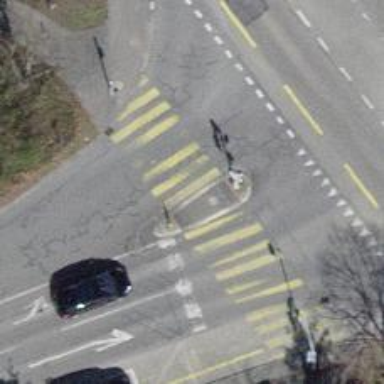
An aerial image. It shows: Traffic signals at road crossing.